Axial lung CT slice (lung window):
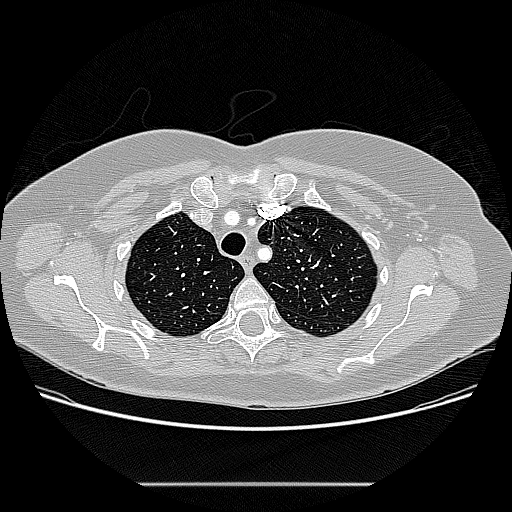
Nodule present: no